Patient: sex M, age 57
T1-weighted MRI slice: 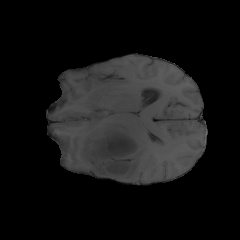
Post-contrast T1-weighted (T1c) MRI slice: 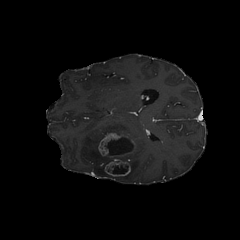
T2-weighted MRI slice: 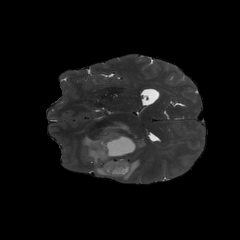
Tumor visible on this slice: yes
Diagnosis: Glioblastoma, IDH-wildtype
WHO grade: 4